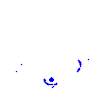
Particle: electron